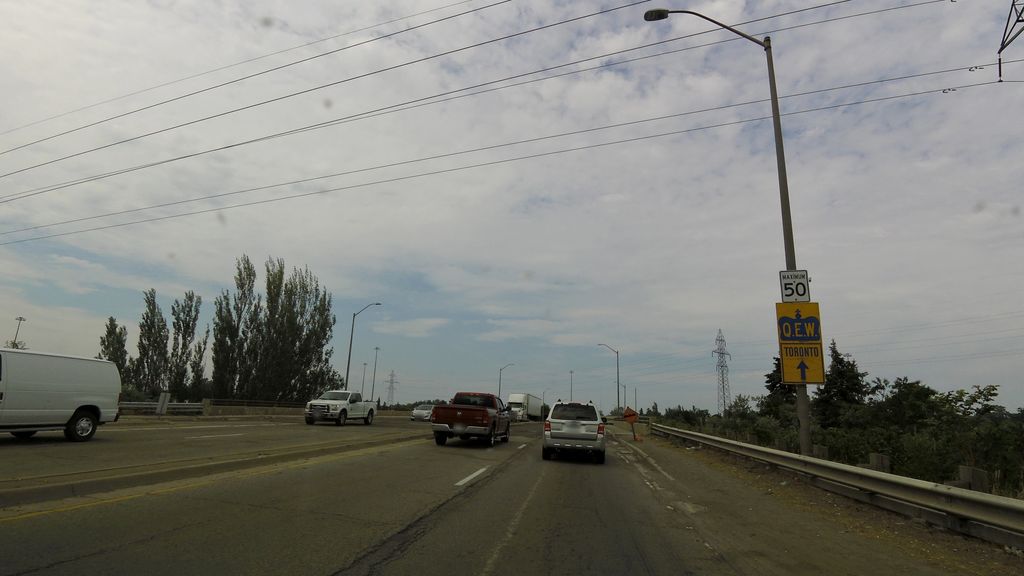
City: hamilton